Interaction volume radius: 10 \u00c5
Interaction volume height: 35 \u00c5
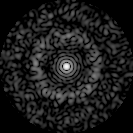
Disorder parameter: 0.864